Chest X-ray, AP view. Patient: 51 years old, sex F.
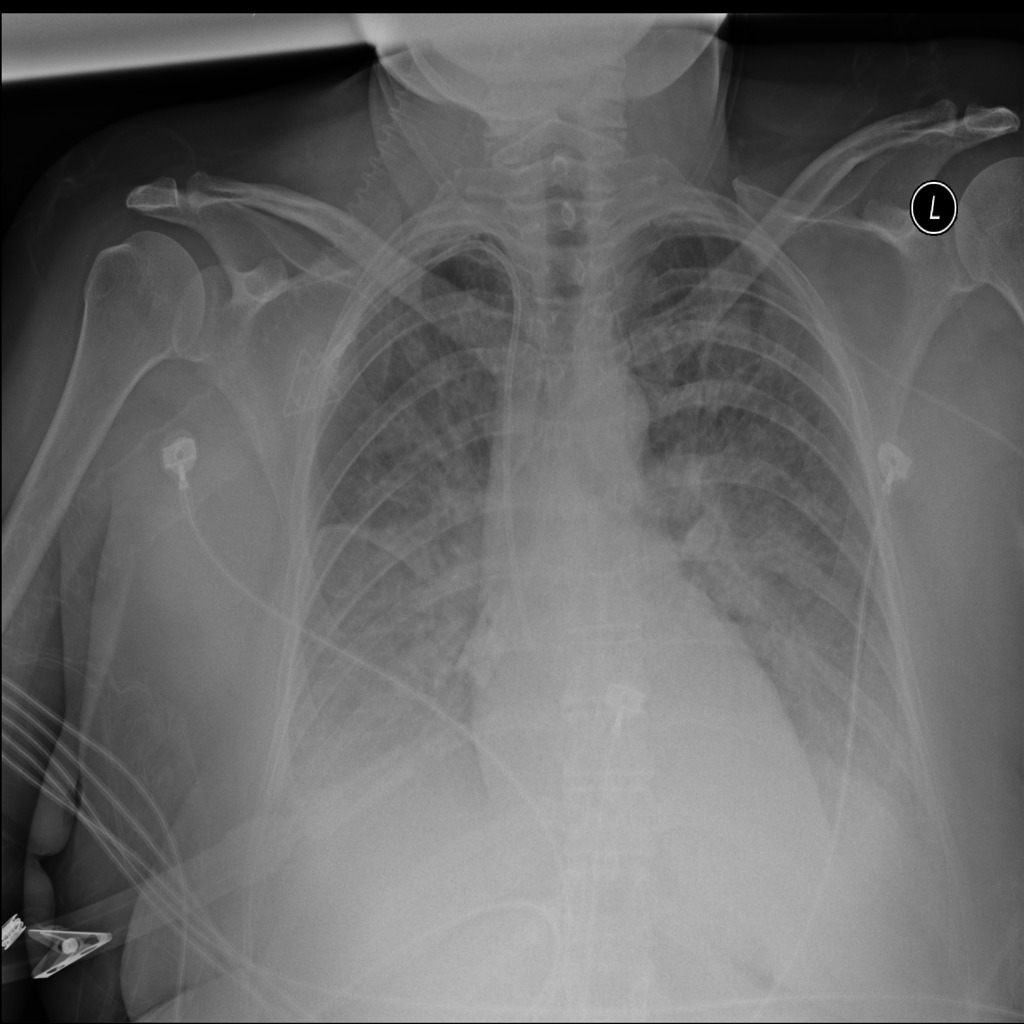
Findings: Atelectasis, Effusion, Infiltration, Mass, Nodule